The plot shows how the frequency content of a bearing vibration signal evolves over time (STFT spectrogram). Based on the visible evidence, which condition applies: normal, inner_race, outer_race, ball?
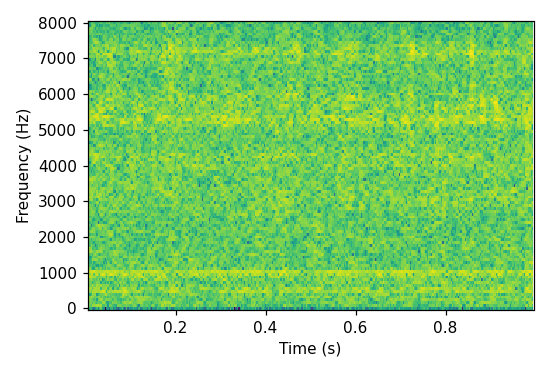
Answer: normal